Question: When I run puppet to provision the box the first time, I will have dependency failed errors and the files with these errors ('apache-solr-dataimporthandler-3.6.1.jar') are not copied to their target destination. However doing the provisioning a second time there are no longer the dependency errors and all files seem to be copied correctly.
How can the dependency errors be solved without re-provisioning? Why is this happening?
'''
file { '/var/lib/tomcat6/webapps/solr.war':
ensure => present,
owner => root,
group => root,
mode => 644,
source => 'puppet:///modules/solr/apache-solr-3.6.1.war',
notify => Service['tomcat'],
}
file { '/usr/share/solr':
ensure => present,
source => 'puppet:///modules/solr/solr',
recurse => true,
require => File['/var/lib/tomcat6/webapps/solr.war'],
notify => Service['tomcat'],
}
file { '/var/lib/tomcat6/webapps/solr/WEB-INF/web.xml':
ensure => present,
owner => root,
group => root,
mode => 644,
source => 'puppet:///modules/solr/web.xml',
require => [ File['/var/lib/tomcat6/webapps/solr.war'], File['/usr/share/solr'] ],
}
file { '/var/lib/tomcat6/webapps/solr/WEB-INF/lib/apache-solr-dataimporthandler-3.6.1.jar':
ensure => present,
owner => root,
group => root,
mode => 644,
source => 'puppet:///modules/solr/apache-solr-dataimporthandler-3.6.1.jar',
require => File['/var/lib/tomcat6/webapps/solr.war'],
notify => Service['tomcat'],
}
'''
'''
-[0;36mnotice: /Stage[main]/Solr/File[/var/lib/tomcat6/webapps/solr.war]/ensure: defined content as'{md5}ae7997a401f9d223b097f8a88259689e'-[0m
-[1;35merr: /Stage[main]/Solr/File[/var/lib/tomcat6/webapps/solr/WEB-INF/lib/apache-solr-dataimporthandler-3.6.1.jar]/ensure: change from absent to file failed: Could not set 'file on ensure: No such file or directory - /var/lib/tomcat6/webapps/solr/WEB-INF/lib/apache-solr-dataimporthandler-3.6.1.jar.puppettmp_4049 at /tmp/vagrant-puppet/modules-0/solr/manifests/init.pp:37-[0m
-[0;36mnotice: /Stage[main]/Solr/File[/usr/share/solr]/ensure: created-[0m
...
...
...
-[0;36mnotice: /Stage[main]/Tomcat/Service[tomcat]: Dependency File[/var/lib/tomcat6/webapps/solr/WEB-INF/lib/apache-solr-dataimporthandler-3.6.1.jar] has failures: true-[0m
-[0;33mwarning: /Stage[main]/Tomcat/Service[tomcat]: Skipping because of failed dependencies-[0m
-[0;36mnotice: /Stage[main]/Tomcat/Service[tomcat]: Triggered 'refresh' from 6 events-[0m
-[0;36mnotice: /Stage[main]/Solr/File[/var/lib/tomcat6/webapps/solr/WEB-INF/web.xml]/content: content changed '{md5}1b3a494d9ddefb9bef08caa5146cfd32' to '{md5}f3b9d07f7585ef8008f2bcf0407596f2'-[0m
-[0;36mnotice: /Stage[main]/Solr/File[/var/lib/tomcat6/webapps/solr/WEB-INF/web.xml]/owner: owner changed 'tomcat6' to 'root'-[0m
-[0;36mnotice: /Stage[main]/Solr/File[/var/lib/tomcat6/webapps/solr/WEB-INF/web.xml]/group: group changed 'tomcat6' to 'root'-[0m
-[0;36mnotice: Finished catalog run in 18.90 seconds-[0m
'''

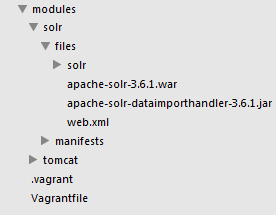
Answer: it seems to me that puppet complains that the directory '/var/lib/tomcat6/webapps/solr/WEB-INF/lib/' does not exist when it tries to create '/var/lib/tomcat6/webapps/solr/WEB-INF/lib/apache-solr-dataimporthandler-3.6.1.jar'.
I suspect that this directory is created when the new '.war' get detected by tomcat, but it happens too late and you have to relaunch puppet.
So you may want to explicitely ensure creation of this dir with :
'''
file
{
'/var/lib/tomcat6/webapps/solr':
ensure => directory,
;
'/var/lib/tomcat6/webapps/solr/WEB-INF':
ensure => directory,
;
'/var/lib/tomcat6/webapps/solr/WEB-INF/lib':
ensure => directory,
;
}
'''
(omitting the "require" because it seems that puppet creates them in the order they are defined)
I'm not a tomcat expert, but you may want to ensure that creating the dirs manually will not interfere with tomcat .war auto-detection system.